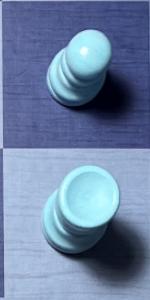
Label: Rook_White